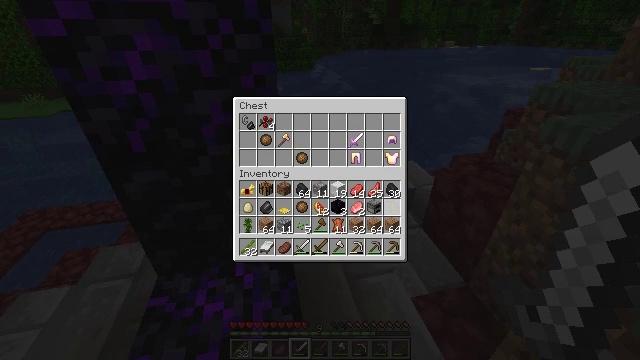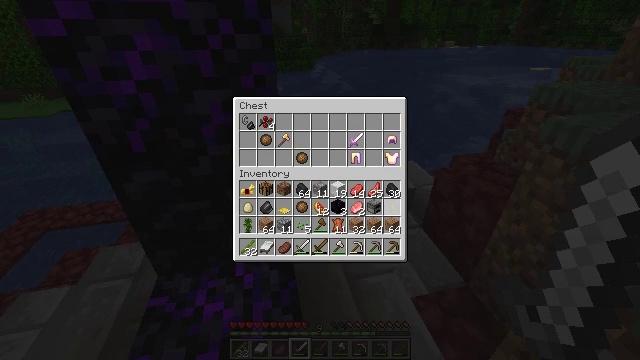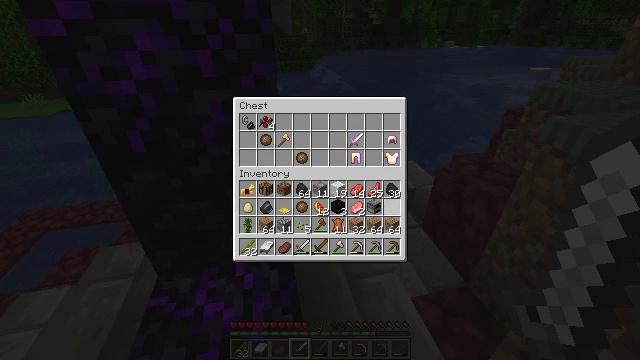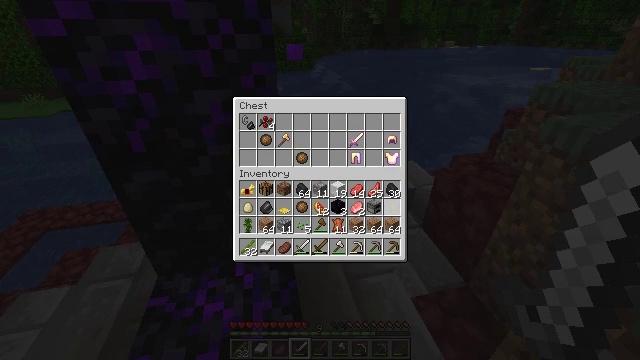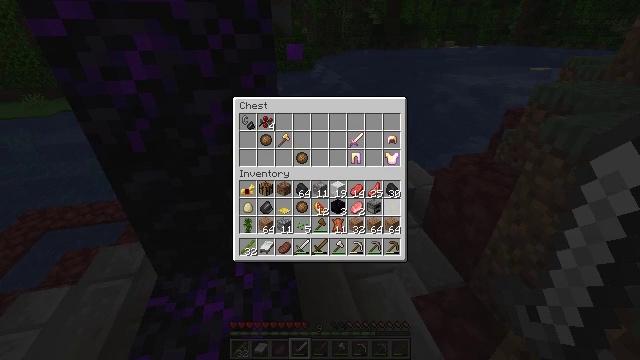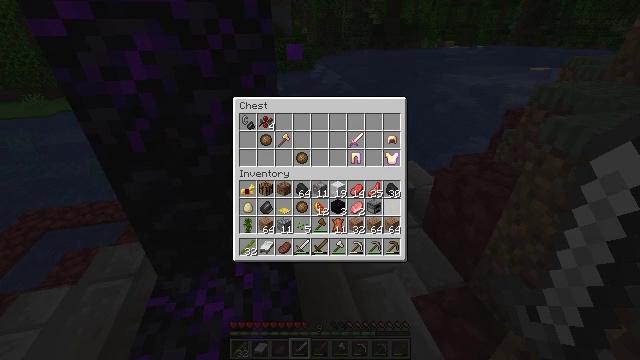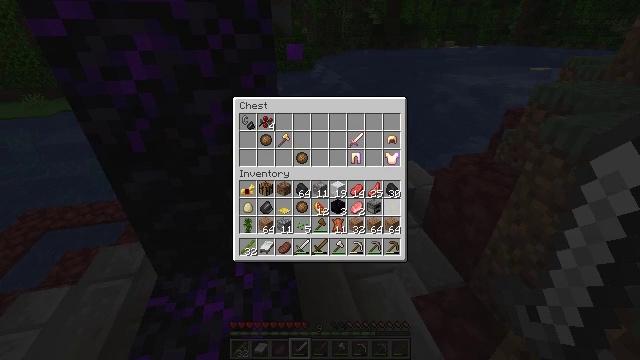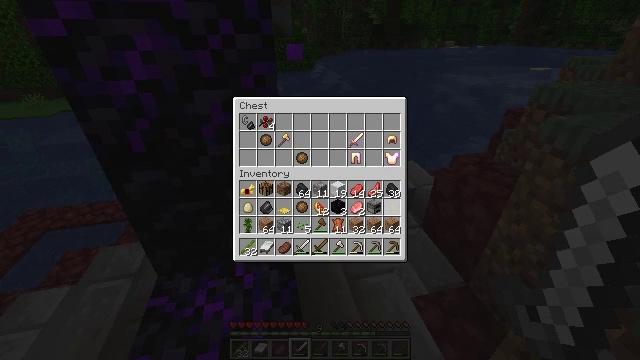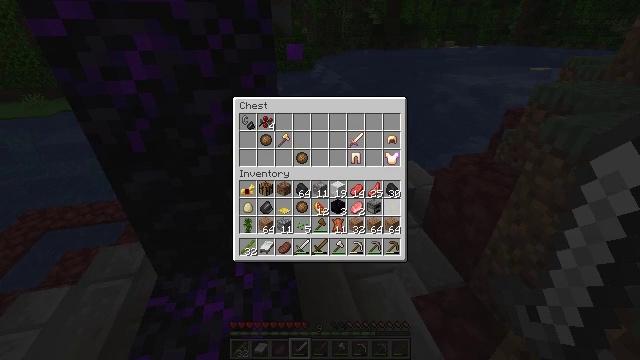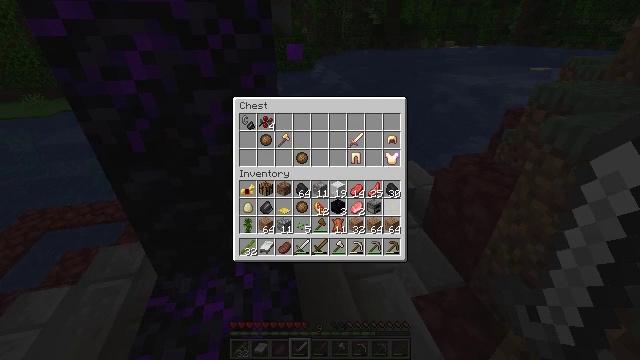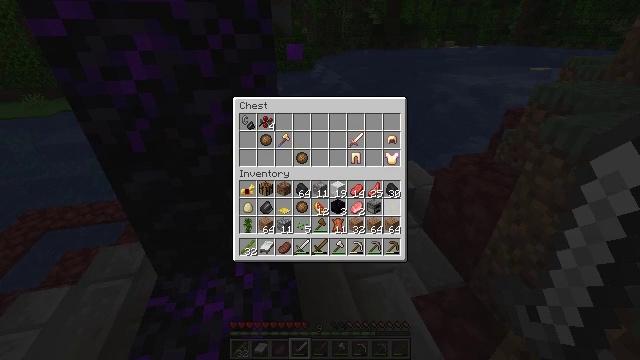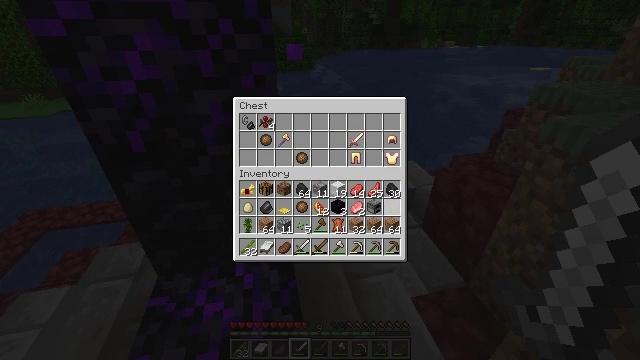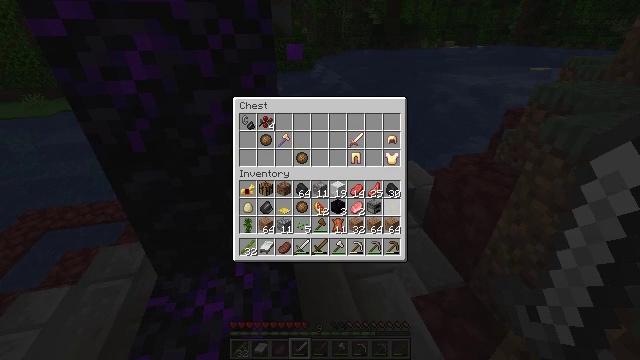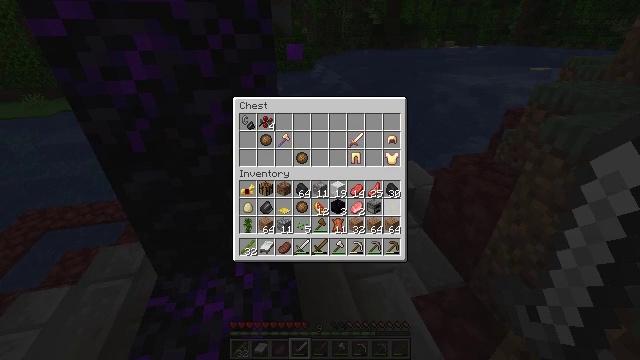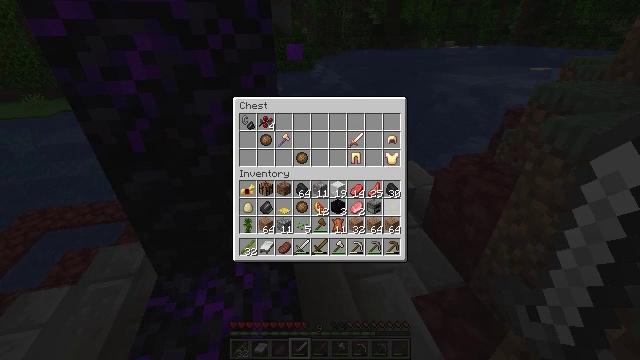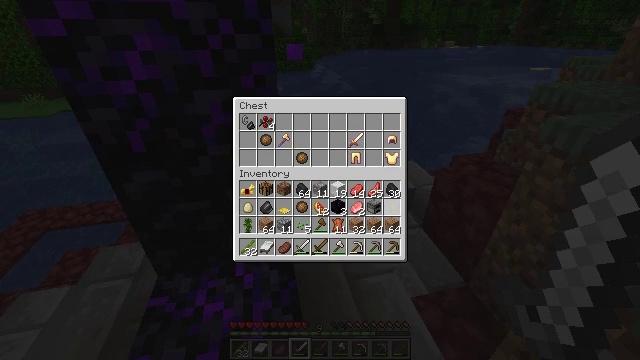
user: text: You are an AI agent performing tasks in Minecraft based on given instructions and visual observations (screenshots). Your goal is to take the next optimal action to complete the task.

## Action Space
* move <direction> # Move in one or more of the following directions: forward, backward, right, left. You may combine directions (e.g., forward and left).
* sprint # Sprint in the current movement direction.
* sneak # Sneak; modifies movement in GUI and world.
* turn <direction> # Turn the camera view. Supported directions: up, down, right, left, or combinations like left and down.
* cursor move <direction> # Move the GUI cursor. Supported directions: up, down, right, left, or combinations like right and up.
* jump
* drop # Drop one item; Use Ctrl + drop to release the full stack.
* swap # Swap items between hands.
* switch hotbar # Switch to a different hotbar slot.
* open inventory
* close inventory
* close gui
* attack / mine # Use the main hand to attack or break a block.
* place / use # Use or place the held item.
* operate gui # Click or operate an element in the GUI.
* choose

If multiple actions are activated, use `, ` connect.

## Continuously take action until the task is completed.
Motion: motion action
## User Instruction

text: Collect the grass block using a shovel.
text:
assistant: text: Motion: sneak
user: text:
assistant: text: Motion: sneak
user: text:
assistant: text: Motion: sneak
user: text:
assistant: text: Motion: sneak
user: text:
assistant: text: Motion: sneak
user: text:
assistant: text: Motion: sneak
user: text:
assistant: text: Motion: sneak
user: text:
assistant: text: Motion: sneak
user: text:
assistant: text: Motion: sneak
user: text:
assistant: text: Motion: sneak
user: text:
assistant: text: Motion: sneak
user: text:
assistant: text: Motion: sneak
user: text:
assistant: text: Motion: sneak
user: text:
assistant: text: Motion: sneak
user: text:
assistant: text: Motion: sneak
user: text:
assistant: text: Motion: sneak
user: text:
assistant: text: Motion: sneak, cursor move up
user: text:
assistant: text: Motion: sneak, cursor move up
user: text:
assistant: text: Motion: sneak
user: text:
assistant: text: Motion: sneak
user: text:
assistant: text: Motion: sneak
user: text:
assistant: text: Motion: sneak
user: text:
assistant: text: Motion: sneak
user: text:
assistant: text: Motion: sneak
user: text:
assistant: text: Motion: sneak
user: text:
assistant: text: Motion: sneak
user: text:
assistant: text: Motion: sneak
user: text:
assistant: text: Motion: sneak
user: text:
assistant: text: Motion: sneak
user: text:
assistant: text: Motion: no_op